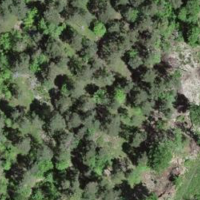
EUNIS habitat code: 41
Species observed at this site:
Cephalanthera rubra
Euphorbia cyparissias
Melittis melissophyllum
Gymnadenia conopsea